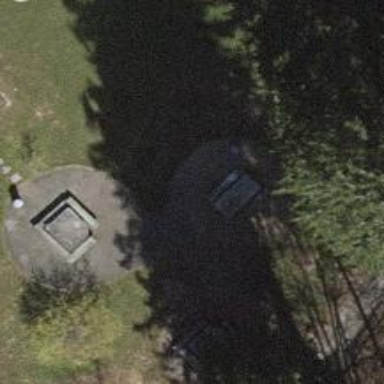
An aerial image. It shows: Picnic table located in leisure land area.